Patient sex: F
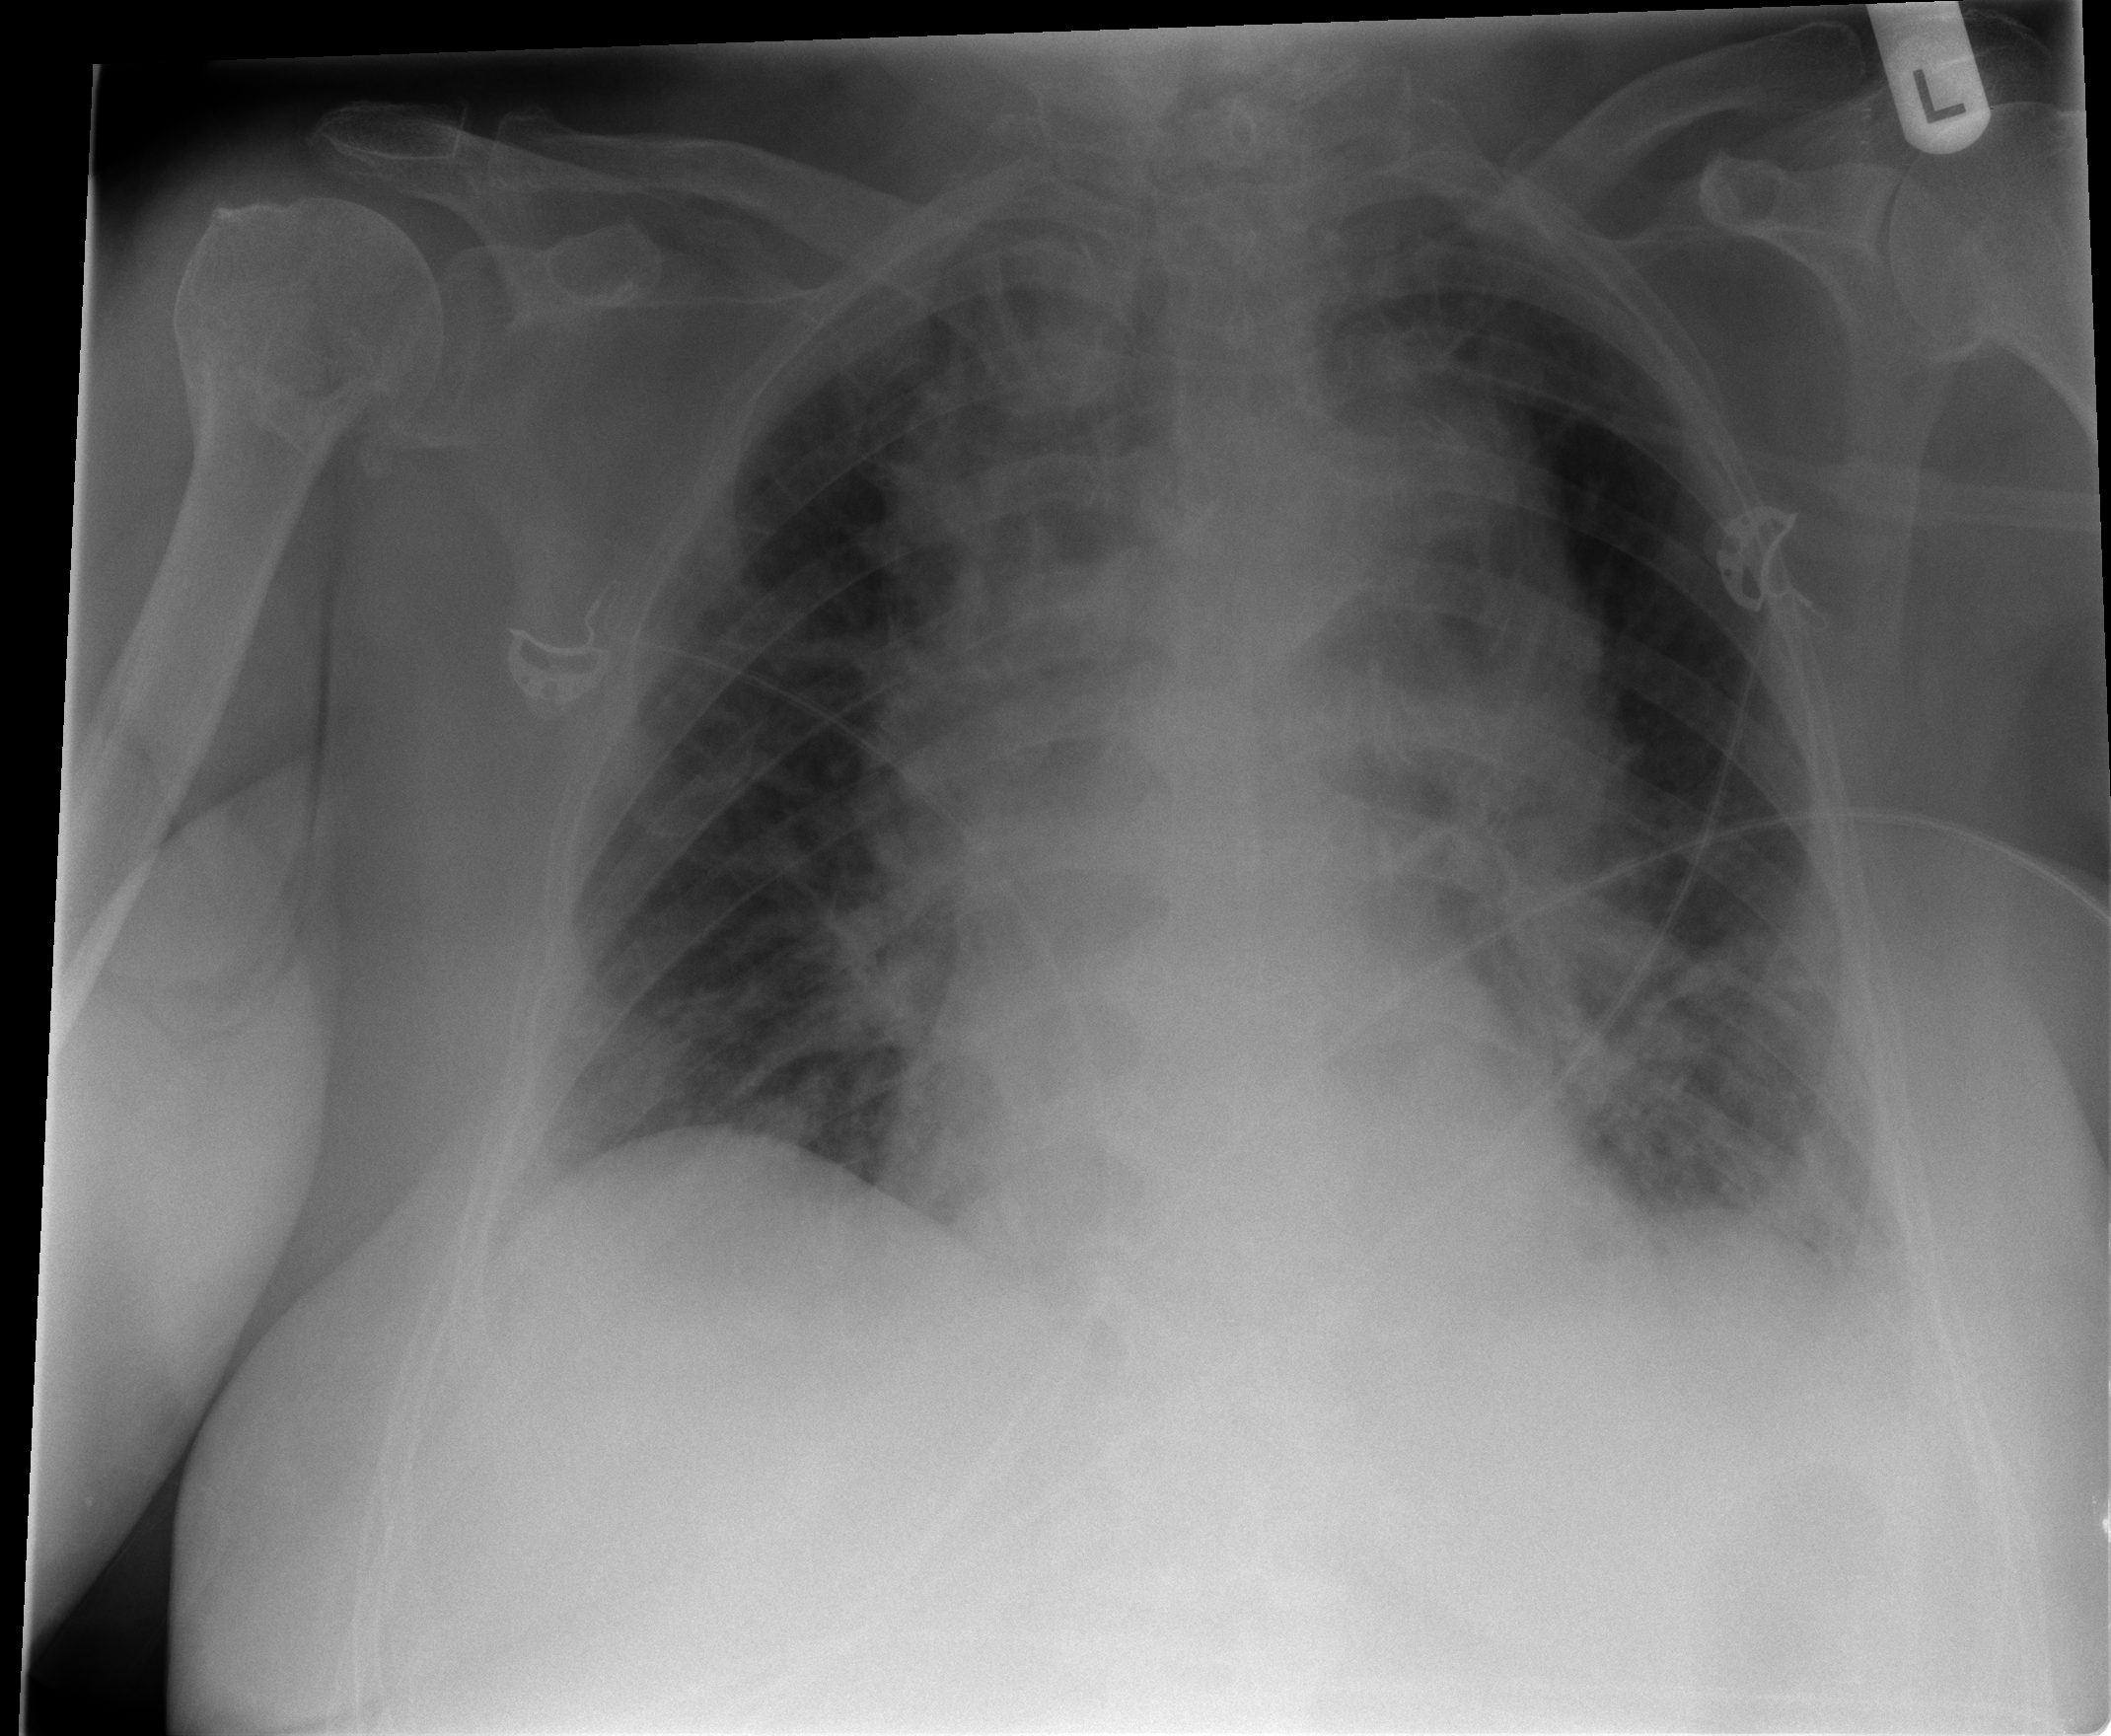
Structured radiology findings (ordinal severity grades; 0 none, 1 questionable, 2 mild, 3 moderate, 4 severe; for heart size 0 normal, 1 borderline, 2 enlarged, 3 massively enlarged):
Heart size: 0
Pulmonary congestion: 0
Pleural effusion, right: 0
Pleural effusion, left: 2
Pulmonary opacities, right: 0
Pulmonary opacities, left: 2
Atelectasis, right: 2
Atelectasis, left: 2